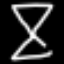
Label: hourglass